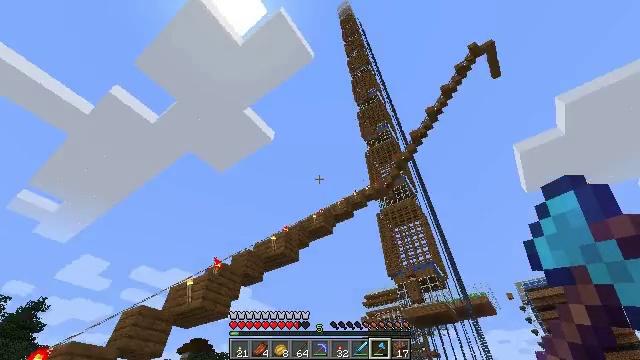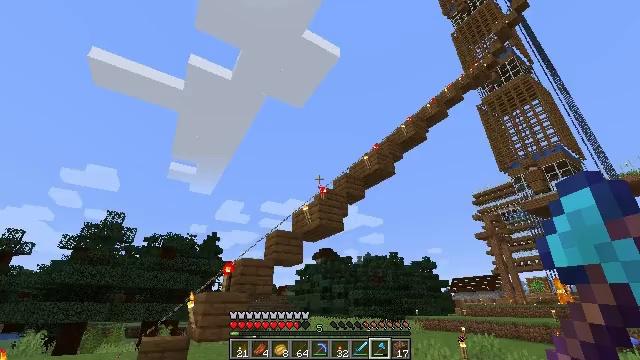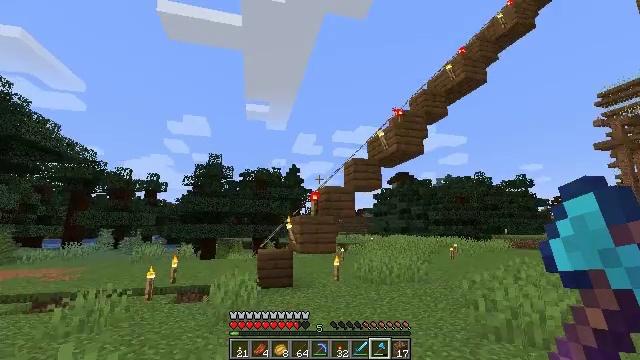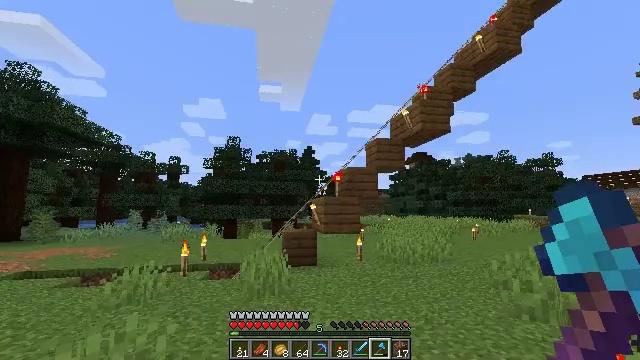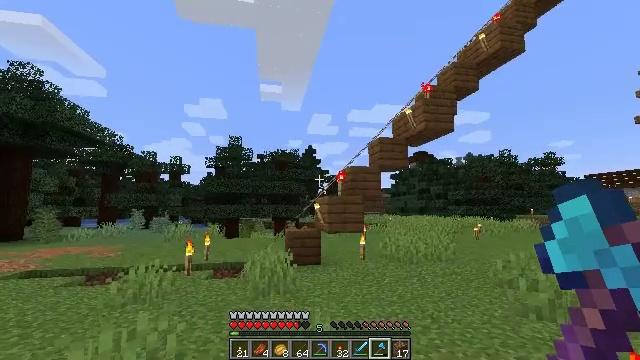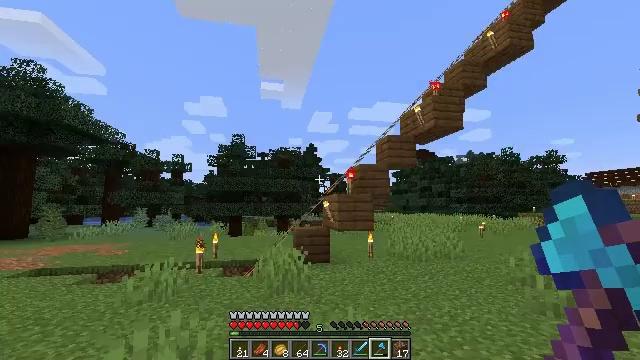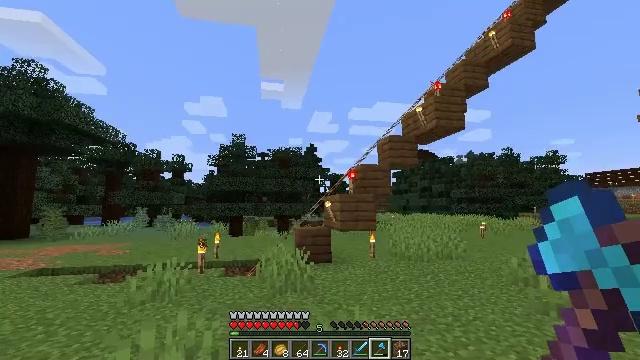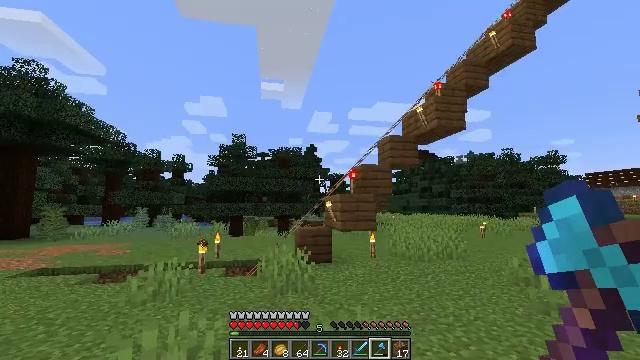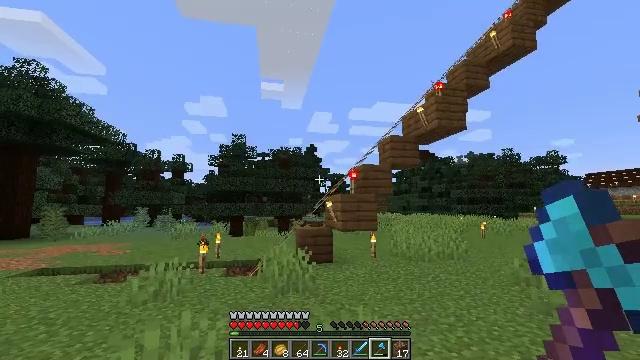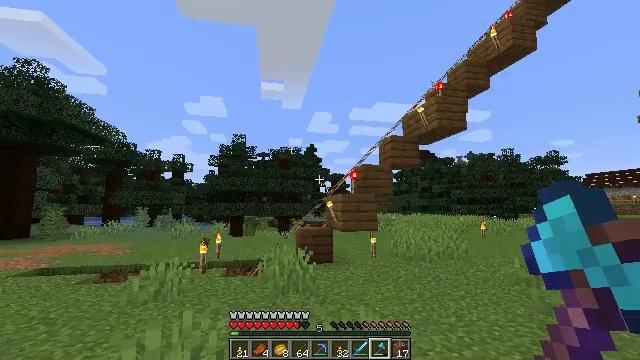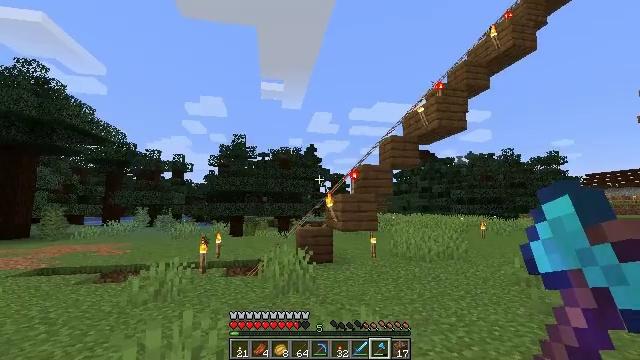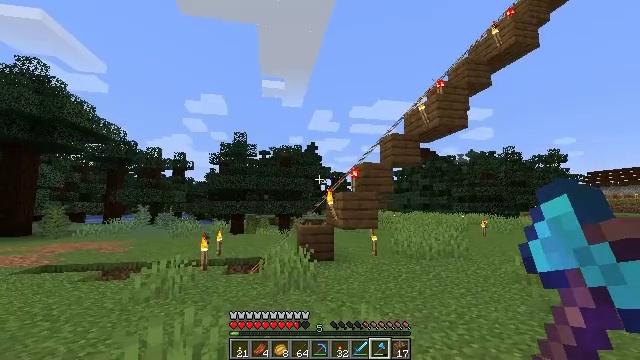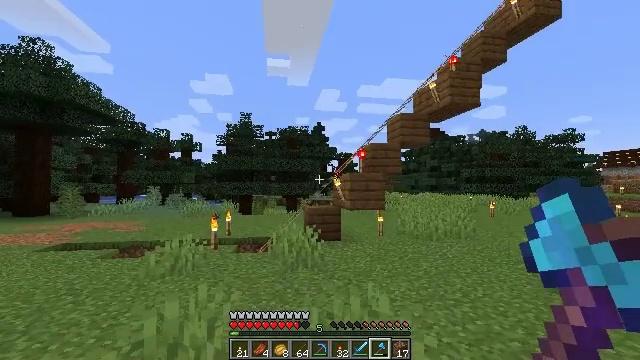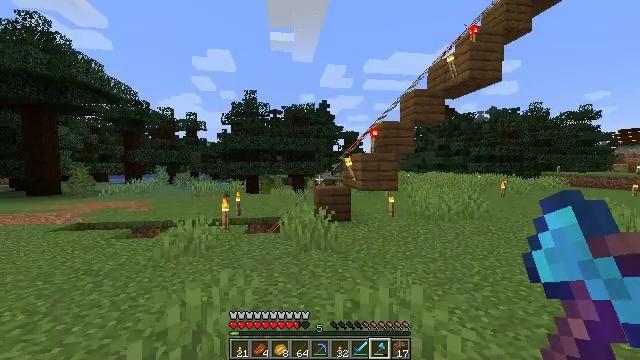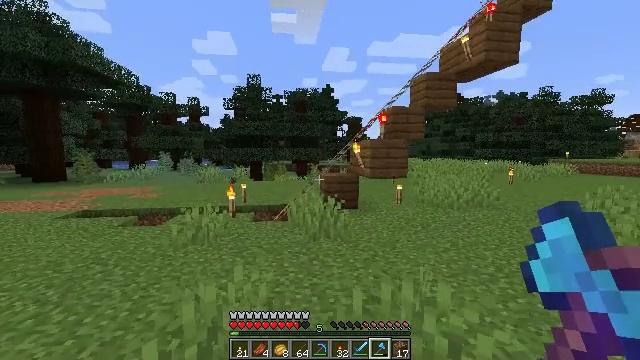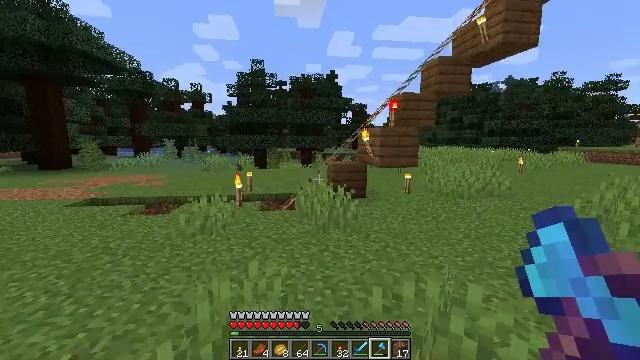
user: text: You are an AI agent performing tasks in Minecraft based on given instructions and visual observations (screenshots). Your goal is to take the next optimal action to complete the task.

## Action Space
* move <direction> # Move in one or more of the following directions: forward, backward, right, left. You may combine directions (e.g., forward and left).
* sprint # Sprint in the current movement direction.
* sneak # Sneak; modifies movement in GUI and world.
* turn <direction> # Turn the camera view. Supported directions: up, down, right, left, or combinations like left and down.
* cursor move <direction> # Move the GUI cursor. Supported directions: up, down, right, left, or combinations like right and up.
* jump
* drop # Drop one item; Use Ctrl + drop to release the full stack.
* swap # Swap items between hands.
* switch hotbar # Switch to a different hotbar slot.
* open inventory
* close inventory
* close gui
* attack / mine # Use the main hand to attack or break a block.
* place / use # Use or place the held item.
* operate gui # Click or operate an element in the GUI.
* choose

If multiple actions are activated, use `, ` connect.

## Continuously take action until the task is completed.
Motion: motion action
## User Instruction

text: Remove the redstone torch from its position.
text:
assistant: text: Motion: move left, turn left and down
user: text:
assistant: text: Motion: move left, turn left and down
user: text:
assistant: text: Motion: move left, turn left and down
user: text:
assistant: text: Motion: move left
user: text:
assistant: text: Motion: no_op
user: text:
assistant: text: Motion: no_op
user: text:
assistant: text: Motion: no_op
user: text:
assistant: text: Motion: no_op
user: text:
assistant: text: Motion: no_op
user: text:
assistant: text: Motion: no_op
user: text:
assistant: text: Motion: no_op
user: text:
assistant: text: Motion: move forward and move left, turn left and down
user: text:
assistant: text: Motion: move forward and move left, turn left and down
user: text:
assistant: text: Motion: move forward and move left, turn down
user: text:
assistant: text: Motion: move forward and move left, turn down
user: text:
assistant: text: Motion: move forward, turn down
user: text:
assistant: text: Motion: move forward, turn left and down
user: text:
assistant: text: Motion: move forward, turn left and down
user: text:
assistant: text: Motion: move forward, turn left and down
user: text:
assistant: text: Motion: move forward, sprint, turn left and down
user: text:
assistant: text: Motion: move forward, sprint, turn left
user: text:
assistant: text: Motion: move forward, sprint, turn left
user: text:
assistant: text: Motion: move forward, sprint, turn left
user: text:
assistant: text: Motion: move forward, turn left
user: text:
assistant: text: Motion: move forward, turn left and down
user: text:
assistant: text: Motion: move forward, turn left and down
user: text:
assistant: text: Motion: move forward, turn left
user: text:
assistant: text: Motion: move forward
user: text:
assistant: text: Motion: move forward
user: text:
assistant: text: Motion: move forward, turn down